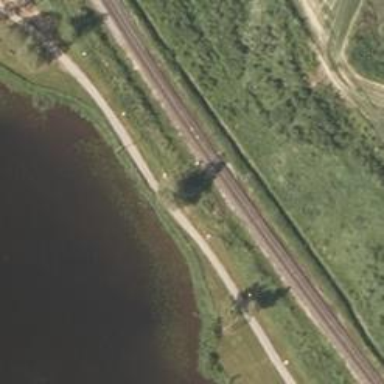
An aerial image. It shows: Railway signal.